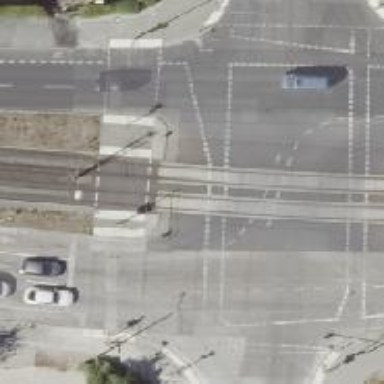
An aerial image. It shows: Asphalt cycleway with traffic signal crossing.